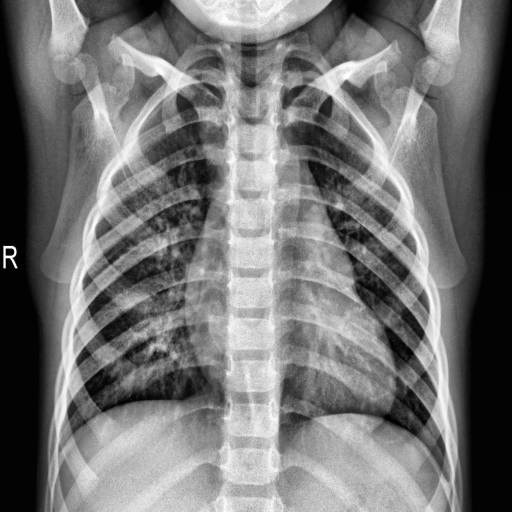
Finding: NORMAL